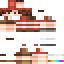
A male human skin with medium skin, wearing brown long hair dressed in a red hoodie and red pants, featuring a closed mouth.